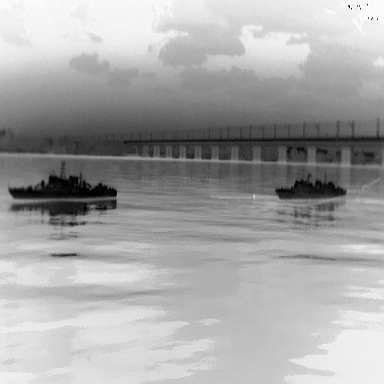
There are two warships in the infrared image.